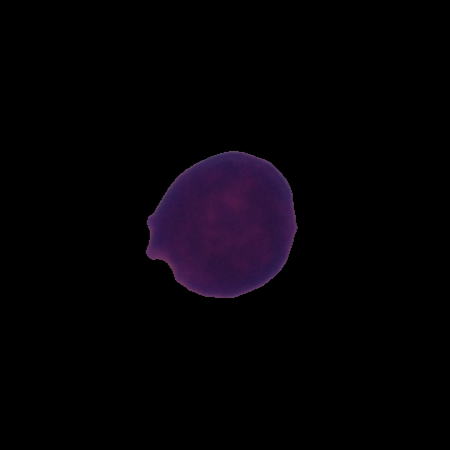
Label: healthy